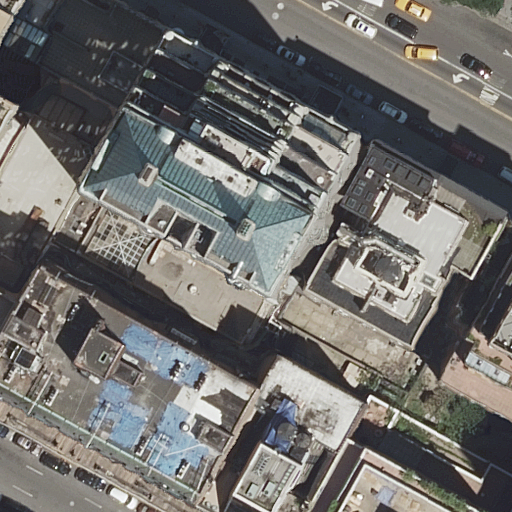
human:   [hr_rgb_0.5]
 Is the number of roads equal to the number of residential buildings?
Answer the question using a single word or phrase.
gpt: no

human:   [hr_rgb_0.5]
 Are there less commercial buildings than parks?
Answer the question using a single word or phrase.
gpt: yes

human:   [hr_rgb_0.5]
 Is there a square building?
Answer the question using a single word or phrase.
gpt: no

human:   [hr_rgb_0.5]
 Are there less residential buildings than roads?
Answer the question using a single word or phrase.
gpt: no

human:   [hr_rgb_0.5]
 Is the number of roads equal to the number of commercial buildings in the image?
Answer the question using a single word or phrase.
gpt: no

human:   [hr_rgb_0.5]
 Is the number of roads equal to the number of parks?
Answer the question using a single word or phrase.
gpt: no

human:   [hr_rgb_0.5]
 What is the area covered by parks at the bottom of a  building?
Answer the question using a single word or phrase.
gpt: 0m2

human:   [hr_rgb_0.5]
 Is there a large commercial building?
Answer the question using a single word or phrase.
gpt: no

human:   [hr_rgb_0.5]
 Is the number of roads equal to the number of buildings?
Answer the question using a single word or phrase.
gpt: no

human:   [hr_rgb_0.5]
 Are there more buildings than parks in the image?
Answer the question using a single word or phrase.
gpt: yes

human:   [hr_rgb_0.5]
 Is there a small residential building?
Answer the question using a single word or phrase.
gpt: yes

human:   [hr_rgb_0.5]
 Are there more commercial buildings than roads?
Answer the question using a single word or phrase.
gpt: no

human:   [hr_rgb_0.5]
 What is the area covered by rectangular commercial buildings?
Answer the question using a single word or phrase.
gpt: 0m2

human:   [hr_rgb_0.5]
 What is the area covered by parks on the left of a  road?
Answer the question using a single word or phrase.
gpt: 0m2

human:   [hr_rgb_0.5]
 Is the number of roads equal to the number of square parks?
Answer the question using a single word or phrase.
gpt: no

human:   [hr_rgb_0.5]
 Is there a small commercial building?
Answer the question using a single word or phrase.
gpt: no

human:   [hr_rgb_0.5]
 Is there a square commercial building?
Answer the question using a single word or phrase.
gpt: no

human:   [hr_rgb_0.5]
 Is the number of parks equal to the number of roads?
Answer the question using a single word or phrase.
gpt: no

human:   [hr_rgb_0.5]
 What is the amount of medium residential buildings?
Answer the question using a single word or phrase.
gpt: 1

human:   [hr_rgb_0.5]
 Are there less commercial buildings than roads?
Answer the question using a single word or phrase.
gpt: yes

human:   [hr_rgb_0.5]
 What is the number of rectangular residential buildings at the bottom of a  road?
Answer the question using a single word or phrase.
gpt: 3

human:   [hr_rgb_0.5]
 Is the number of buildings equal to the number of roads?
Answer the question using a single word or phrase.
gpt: no

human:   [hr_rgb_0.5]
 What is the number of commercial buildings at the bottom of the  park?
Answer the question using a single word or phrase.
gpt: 0

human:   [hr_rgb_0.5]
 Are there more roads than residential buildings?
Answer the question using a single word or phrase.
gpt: no

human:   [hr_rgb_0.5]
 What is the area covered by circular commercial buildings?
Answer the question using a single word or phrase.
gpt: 0m2

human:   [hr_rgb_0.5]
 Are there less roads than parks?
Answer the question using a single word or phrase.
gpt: no

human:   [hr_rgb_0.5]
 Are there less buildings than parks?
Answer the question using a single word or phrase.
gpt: no

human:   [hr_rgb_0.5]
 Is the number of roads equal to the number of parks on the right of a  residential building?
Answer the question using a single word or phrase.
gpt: no

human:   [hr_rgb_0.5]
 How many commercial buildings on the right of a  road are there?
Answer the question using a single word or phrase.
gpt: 0

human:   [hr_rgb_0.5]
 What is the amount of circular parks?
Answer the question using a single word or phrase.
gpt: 0

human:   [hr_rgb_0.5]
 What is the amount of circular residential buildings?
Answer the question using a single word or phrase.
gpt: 0

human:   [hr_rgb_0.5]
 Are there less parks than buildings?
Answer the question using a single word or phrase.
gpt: yes

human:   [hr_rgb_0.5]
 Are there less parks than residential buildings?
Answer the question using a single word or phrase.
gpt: yes

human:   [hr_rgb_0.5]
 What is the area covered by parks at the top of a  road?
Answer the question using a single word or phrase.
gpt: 10625m2

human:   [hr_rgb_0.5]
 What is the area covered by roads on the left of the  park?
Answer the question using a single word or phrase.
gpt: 0m2

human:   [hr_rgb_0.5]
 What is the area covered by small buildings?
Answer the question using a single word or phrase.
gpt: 74m2